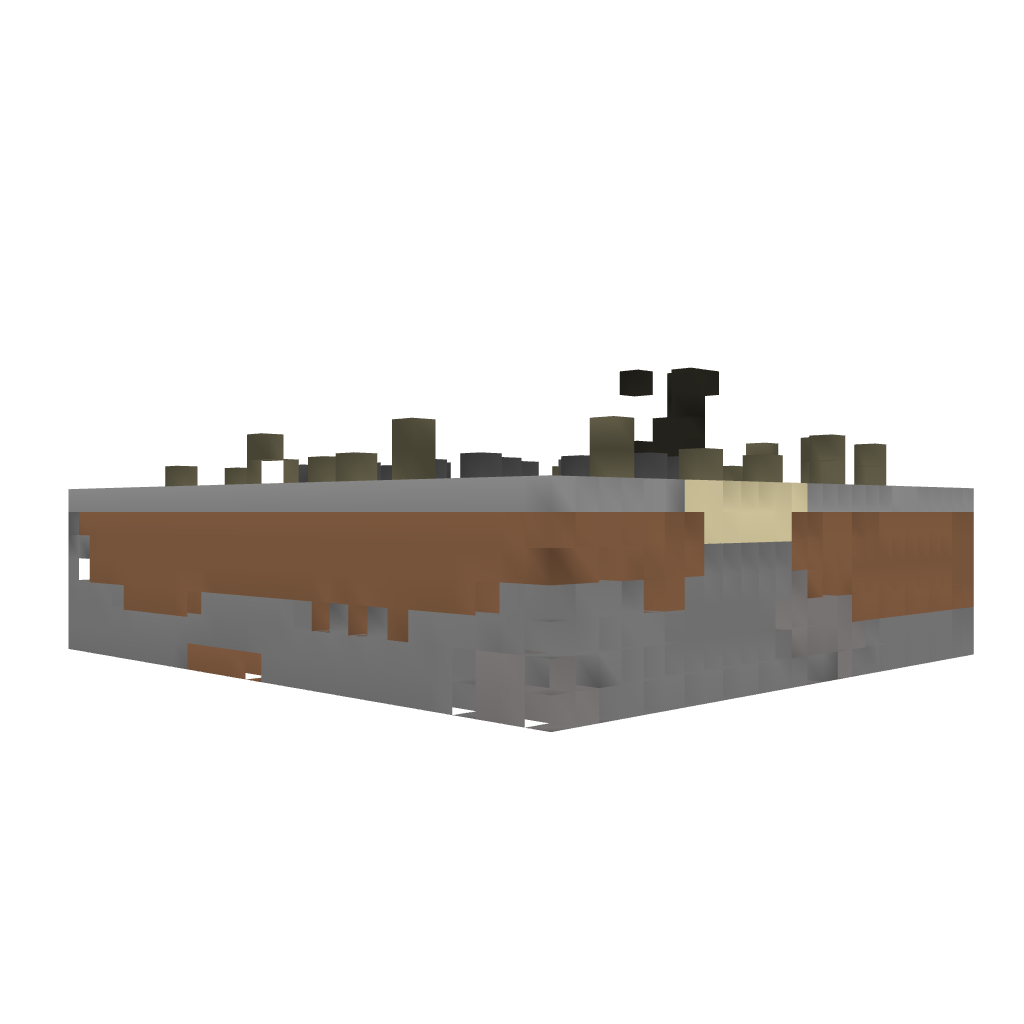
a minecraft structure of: Large Pond